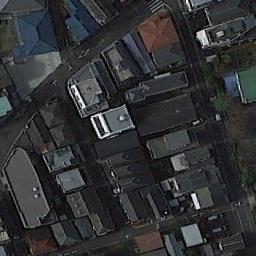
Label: dense_residential